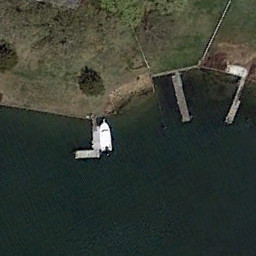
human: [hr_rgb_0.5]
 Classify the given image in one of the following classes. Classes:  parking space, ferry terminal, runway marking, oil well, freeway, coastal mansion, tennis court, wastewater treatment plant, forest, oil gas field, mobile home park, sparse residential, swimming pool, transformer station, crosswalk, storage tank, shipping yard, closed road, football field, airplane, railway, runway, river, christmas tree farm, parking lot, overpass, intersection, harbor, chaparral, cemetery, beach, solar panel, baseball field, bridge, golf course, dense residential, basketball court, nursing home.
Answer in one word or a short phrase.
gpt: ferry terminal